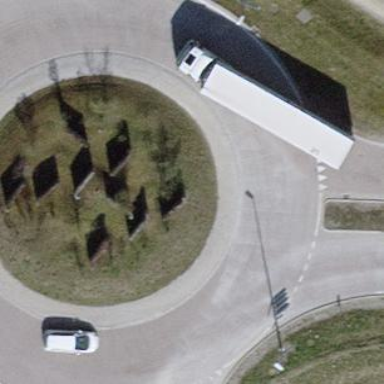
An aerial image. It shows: Secondary road with concrete surface leading to roundabout.